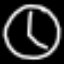
Label: clock